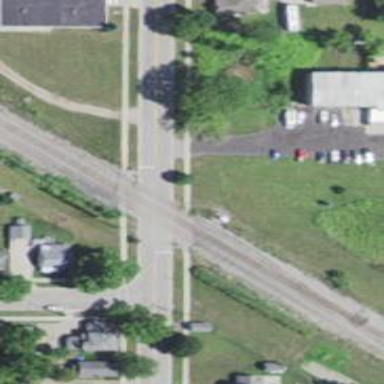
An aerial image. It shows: Railway siding for service.